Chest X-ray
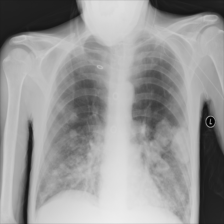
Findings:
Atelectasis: negative
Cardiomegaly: negative
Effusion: negative
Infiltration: negative
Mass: negative
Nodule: negative
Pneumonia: negative
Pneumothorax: negative
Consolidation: negative
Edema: negative
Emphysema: negative
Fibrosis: negative
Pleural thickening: negative
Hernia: negative